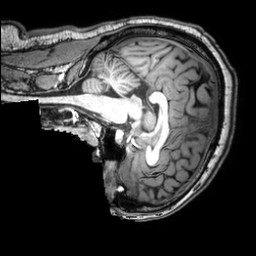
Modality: T1w
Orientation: sagittal
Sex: male
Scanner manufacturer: philips
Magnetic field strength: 3 T
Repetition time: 0.008125 s
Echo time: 0.00372 s